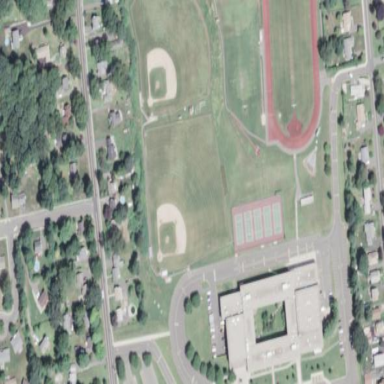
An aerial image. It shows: School.